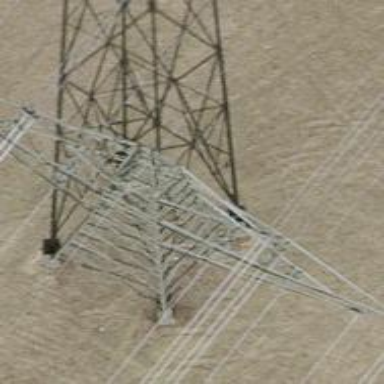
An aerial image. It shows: Double and single wires forming power line.